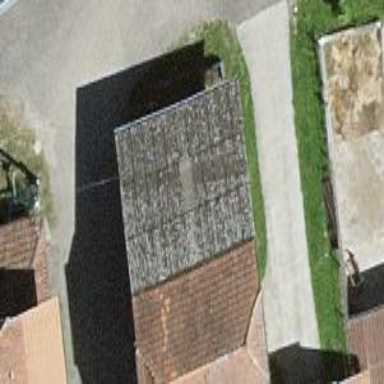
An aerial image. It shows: Sty building.